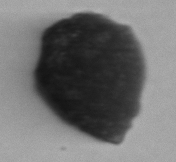
Label: Stenosemella_pacifica